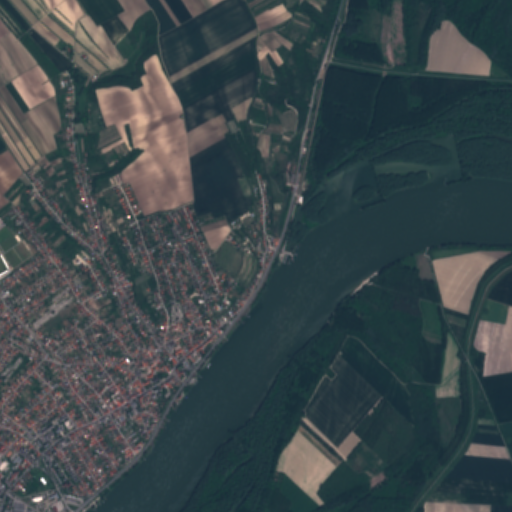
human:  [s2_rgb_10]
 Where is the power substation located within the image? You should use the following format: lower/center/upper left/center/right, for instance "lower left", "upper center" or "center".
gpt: The power substation is located in the lower left of the image.
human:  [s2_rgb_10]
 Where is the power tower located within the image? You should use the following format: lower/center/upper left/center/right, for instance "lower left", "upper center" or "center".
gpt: There is no power tower in the image.